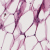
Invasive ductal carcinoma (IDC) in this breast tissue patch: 0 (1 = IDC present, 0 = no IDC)